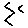
Label: zigzag